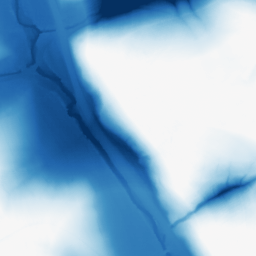
Category: morphological
Decomposition family: morphological
Decomposition parameters: operation: closing
size: 100
Upsampling method: sinc_hamming
Upsampling parameters: scale: 2
kernel_size: 16
Upsampling scale: 2